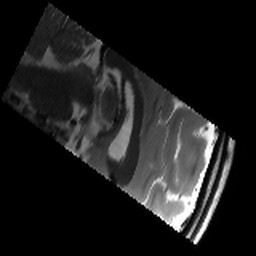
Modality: T2w
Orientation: sagittal
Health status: healthy
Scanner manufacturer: siemens
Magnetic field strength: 3 T
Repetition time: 8.02 s
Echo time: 0.08 s